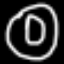
Label: donut